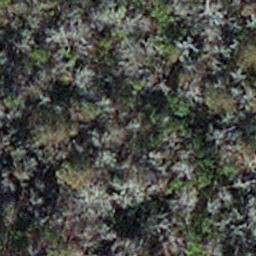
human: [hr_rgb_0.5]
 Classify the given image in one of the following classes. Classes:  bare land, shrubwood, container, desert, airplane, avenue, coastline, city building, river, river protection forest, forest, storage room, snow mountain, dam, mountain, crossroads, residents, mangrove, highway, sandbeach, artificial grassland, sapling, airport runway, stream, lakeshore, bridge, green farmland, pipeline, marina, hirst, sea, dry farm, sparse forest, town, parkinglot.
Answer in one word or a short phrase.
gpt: sapling